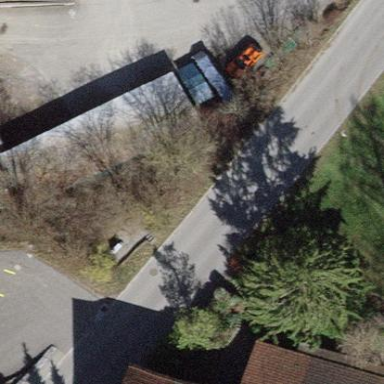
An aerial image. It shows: Carport structure.